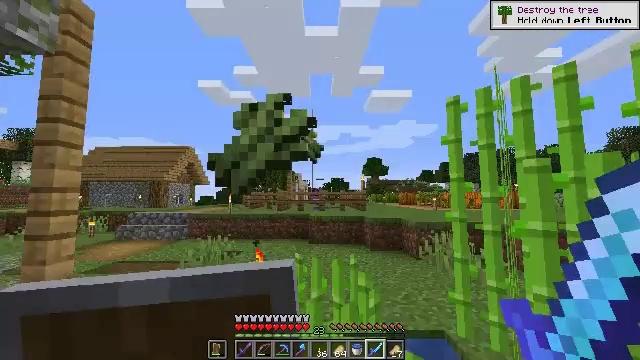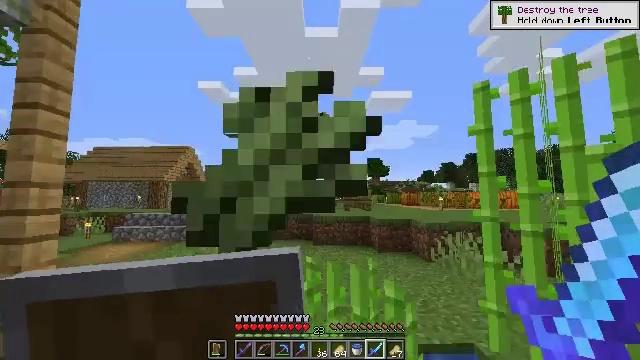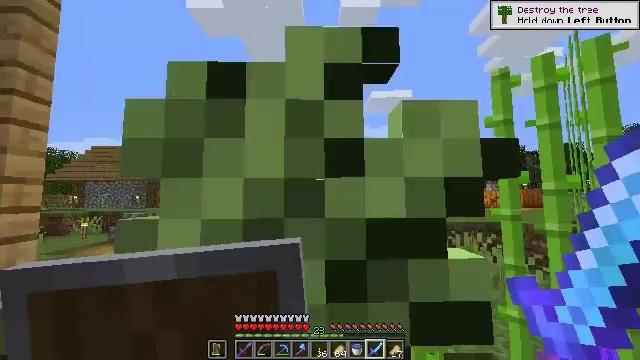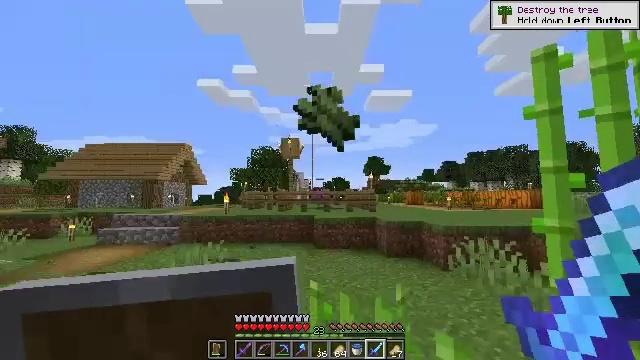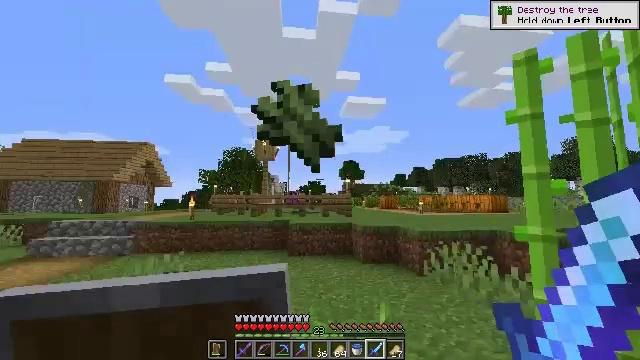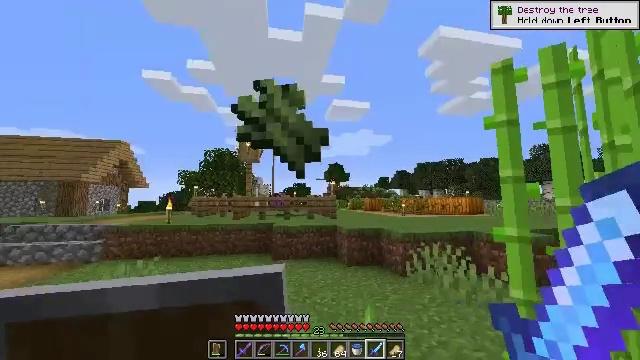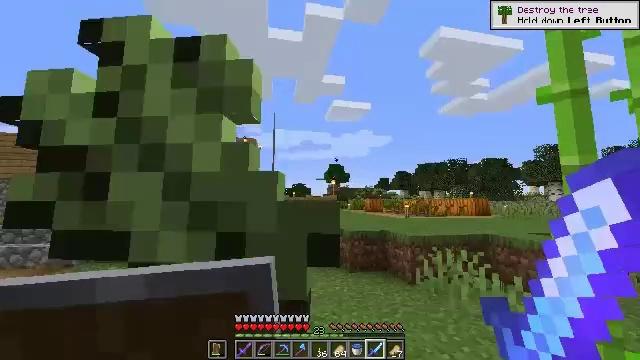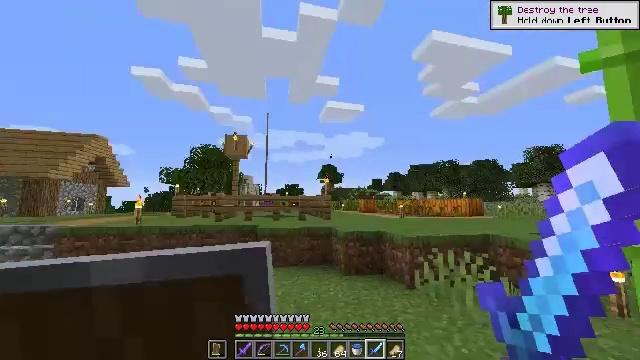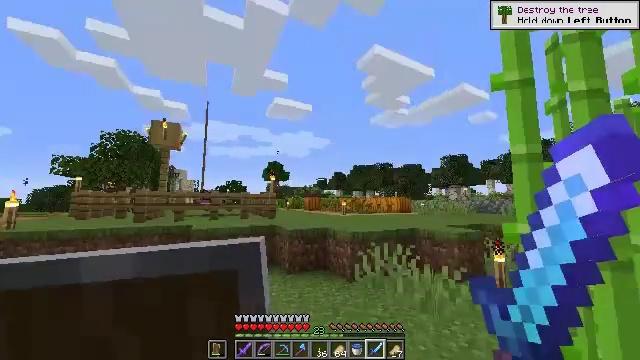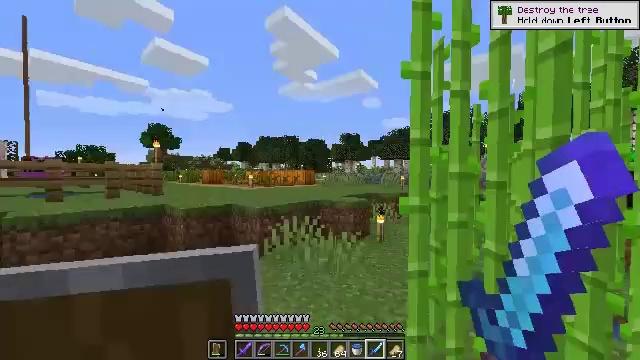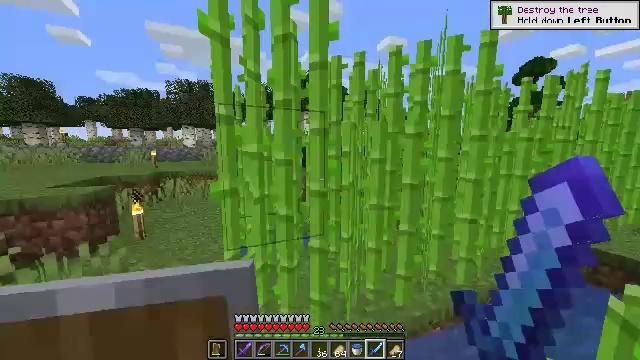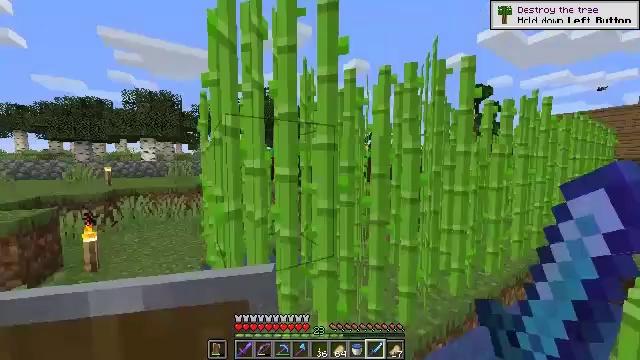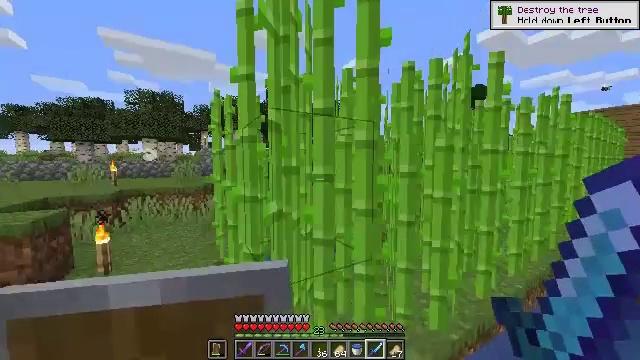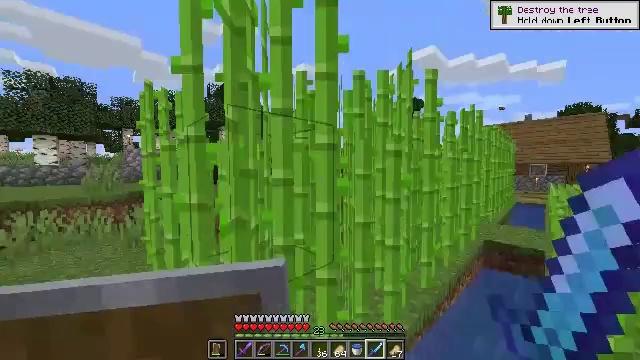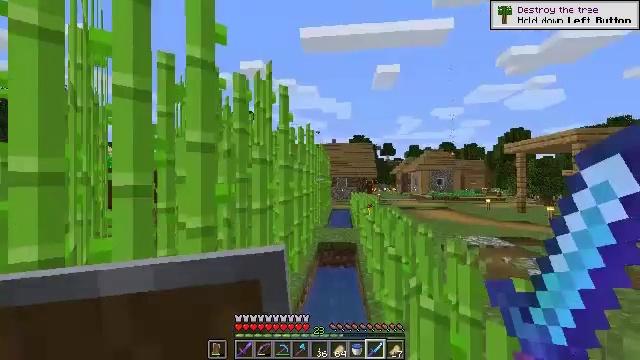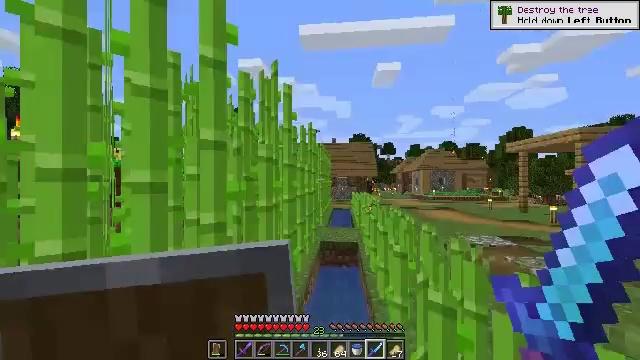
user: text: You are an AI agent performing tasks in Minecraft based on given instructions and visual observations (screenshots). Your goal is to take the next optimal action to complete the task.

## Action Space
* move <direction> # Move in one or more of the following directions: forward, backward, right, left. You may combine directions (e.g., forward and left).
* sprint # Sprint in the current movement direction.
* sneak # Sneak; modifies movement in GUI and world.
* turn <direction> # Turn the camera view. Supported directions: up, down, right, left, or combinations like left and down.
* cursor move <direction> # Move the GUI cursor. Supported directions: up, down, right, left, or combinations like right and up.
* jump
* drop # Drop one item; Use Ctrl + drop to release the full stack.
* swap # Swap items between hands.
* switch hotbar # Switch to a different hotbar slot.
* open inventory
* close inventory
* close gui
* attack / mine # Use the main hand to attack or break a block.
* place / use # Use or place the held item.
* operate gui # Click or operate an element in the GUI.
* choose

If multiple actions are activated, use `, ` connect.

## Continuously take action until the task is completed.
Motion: motion action
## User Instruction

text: Mine the sugar cane near rivers.
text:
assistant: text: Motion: move forward
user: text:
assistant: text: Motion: move forward
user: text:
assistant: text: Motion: move forward
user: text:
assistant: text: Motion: move forward, turn right and up
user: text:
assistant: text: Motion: move forward, turn right
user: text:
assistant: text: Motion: move forward
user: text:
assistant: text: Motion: move forward, turn right
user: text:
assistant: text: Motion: move forward, turn right
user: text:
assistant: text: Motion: move forward and move left, turn right and down
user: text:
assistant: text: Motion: move forward and move left, turn right and down
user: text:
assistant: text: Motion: move forward and move left, turn right and up
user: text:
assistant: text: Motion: move left
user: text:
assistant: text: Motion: move left, turn right and up
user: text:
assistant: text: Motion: move back and move left, turn right and up
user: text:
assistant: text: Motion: move back and move left
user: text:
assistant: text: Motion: move back and move left
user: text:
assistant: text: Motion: move back and move left
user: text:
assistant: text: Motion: move left
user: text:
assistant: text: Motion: no_op
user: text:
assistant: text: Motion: turn left, attack / mine
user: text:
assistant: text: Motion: move forward, turn left, attack / mine
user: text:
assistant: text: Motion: move forward, attack / mine
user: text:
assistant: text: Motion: move forward, turn left, attack / mine
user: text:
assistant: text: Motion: move forward and move left, attack / mine
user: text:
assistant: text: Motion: move forward and move left, turn right, attack / mine
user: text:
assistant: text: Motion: move forward and move left, turn right, attack / mine
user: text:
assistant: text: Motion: move forward, turn right, attack / mine
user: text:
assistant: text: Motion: move forward, attack / mine
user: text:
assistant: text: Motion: attack / mine
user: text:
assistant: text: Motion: turn left and down, attack / mine